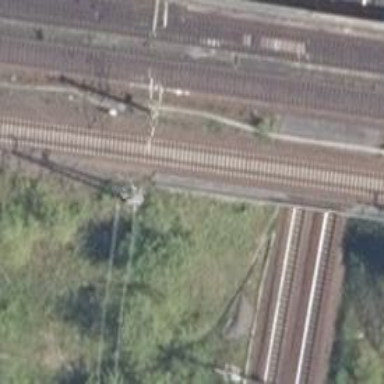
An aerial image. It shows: Railway milestone with catenary mast.